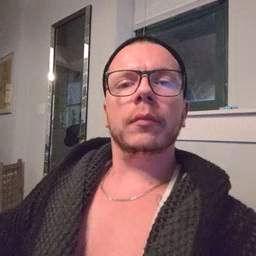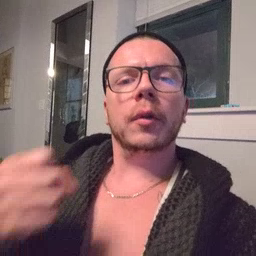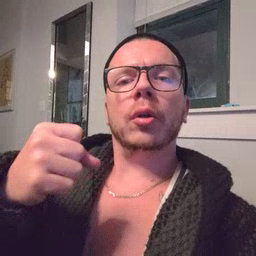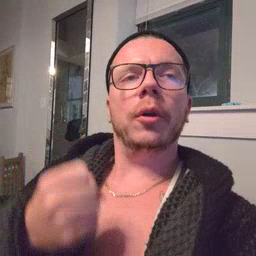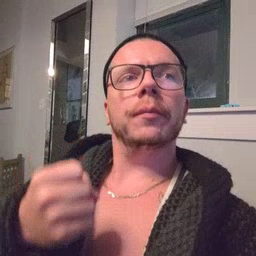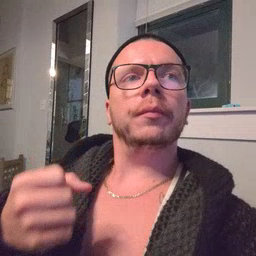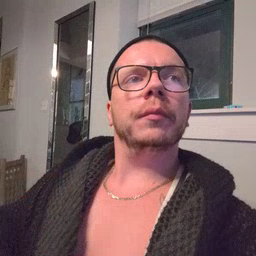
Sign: car